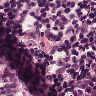
Metastatic tissue present: yes